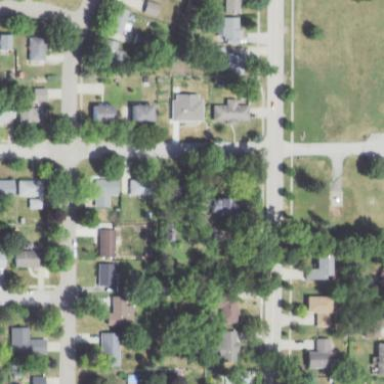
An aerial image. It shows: Residential area consisting of single-family homes.